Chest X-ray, AP view. Patient: 69 years old, sex M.
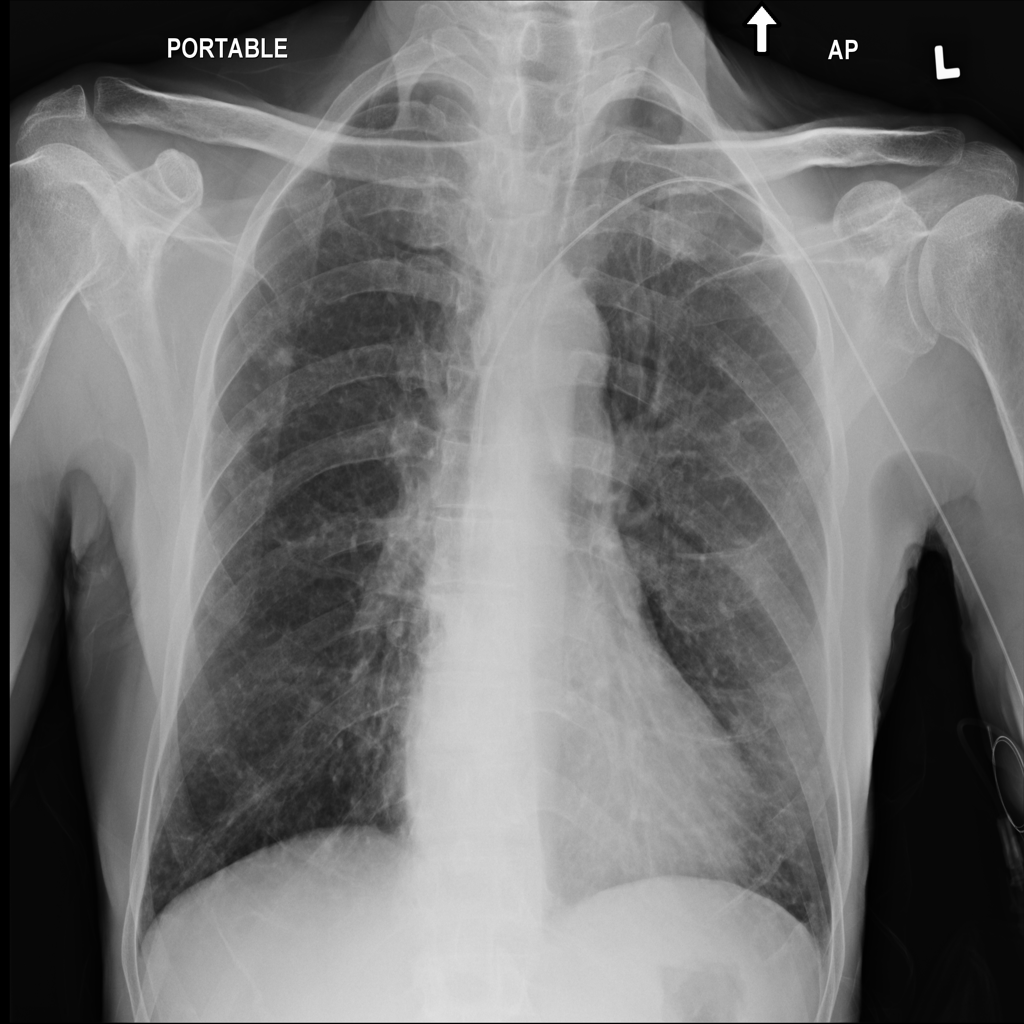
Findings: No Finding